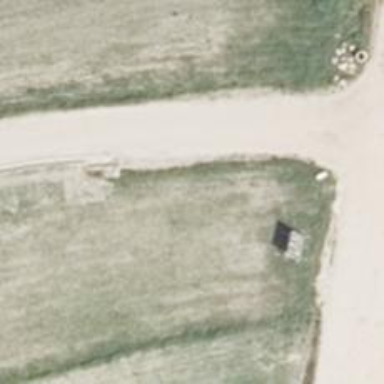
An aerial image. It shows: Flagpole structure.